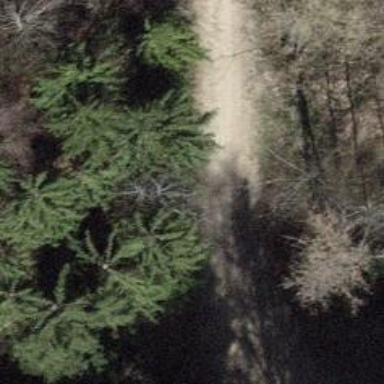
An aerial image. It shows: Track with grade 2 gravel surface.